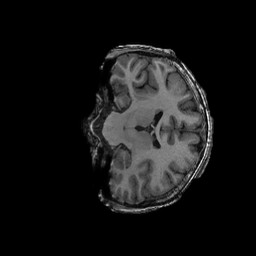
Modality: T1w
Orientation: coronal
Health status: ill
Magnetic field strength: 3 T